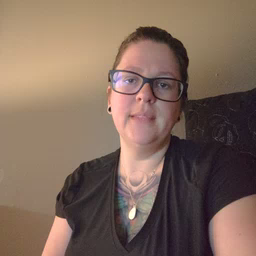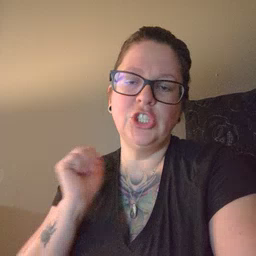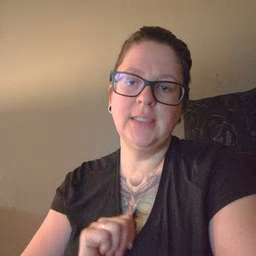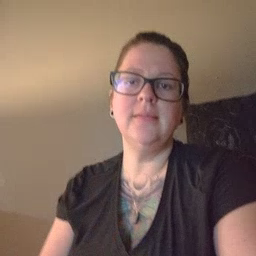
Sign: jacket